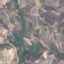
Label: PermanentCrop